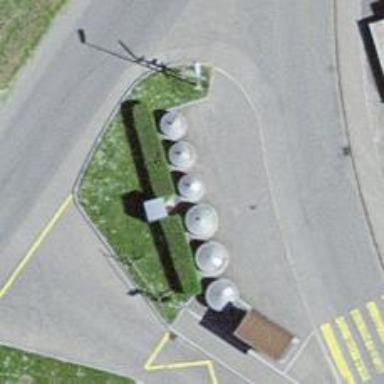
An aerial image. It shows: Waste disposal facility.